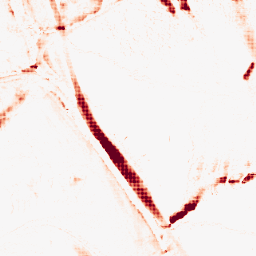
Category: morphological
Decomposition family: morphological_ellipse
Decomposition parameters: operation: opening
width: 5
height: 20
Upsampling method: sinc_hamming
Upsampling parameters: scale: 4
kernel_size: 4
Upsampling scale: 4